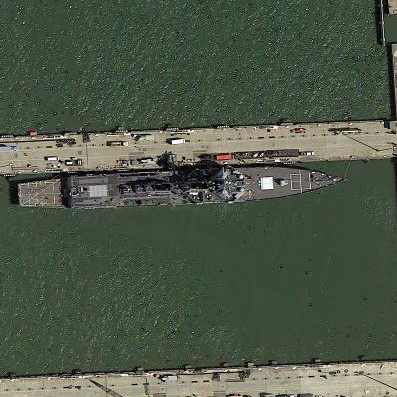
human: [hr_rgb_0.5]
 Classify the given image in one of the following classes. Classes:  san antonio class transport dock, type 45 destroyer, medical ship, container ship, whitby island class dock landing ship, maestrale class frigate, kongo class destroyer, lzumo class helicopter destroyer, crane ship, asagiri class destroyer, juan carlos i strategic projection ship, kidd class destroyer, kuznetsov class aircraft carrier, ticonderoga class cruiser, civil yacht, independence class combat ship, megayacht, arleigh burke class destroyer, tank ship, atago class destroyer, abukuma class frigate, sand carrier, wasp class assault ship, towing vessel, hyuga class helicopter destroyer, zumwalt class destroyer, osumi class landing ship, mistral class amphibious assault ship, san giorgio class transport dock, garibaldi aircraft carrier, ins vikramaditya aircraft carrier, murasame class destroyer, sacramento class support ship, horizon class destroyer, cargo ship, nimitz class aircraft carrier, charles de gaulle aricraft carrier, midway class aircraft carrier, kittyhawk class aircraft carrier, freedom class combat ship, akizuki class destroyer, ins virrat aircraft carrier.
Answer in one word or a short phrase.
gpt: Arleigh Burke class destroyer